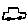
Label: car